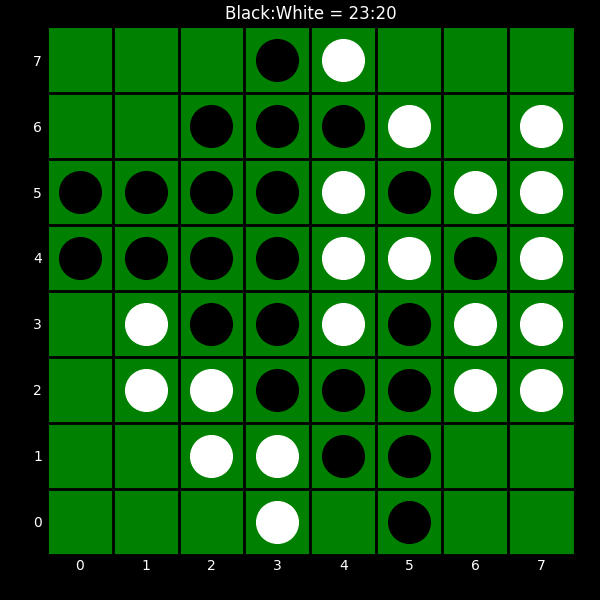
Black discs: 23
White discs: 20